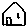
Label: house